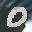
Label: 0